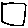
Label: square